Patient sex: F
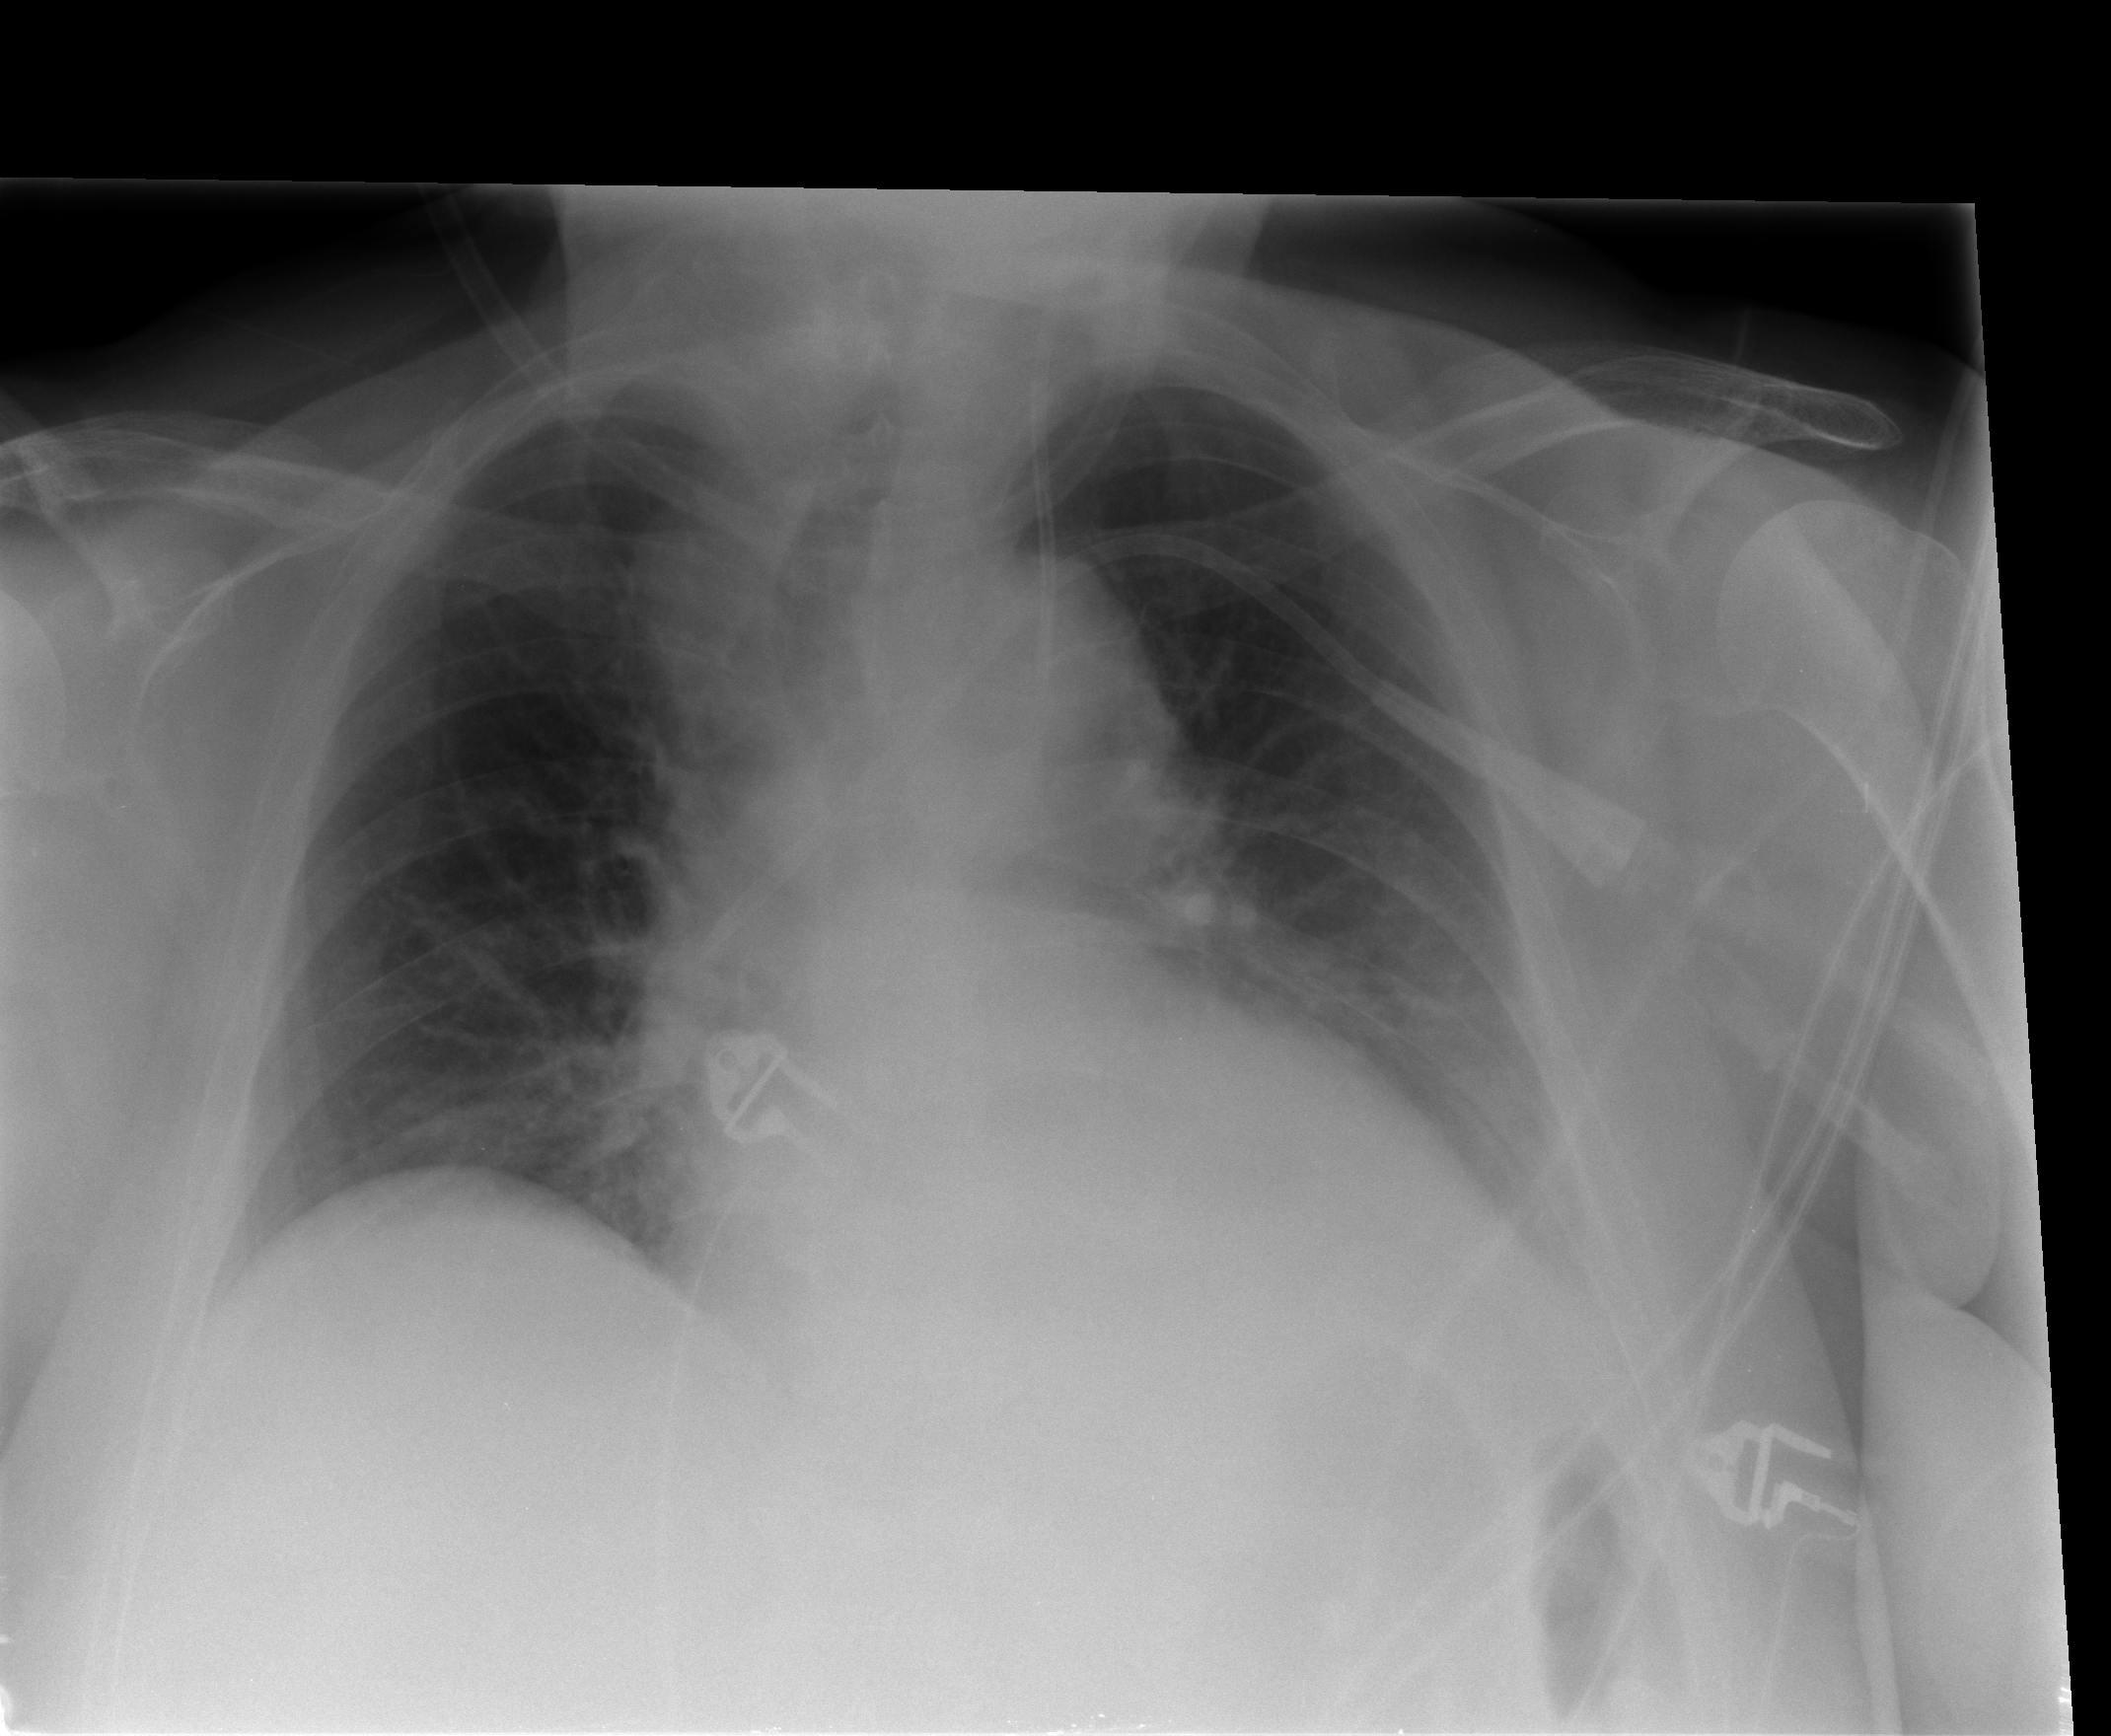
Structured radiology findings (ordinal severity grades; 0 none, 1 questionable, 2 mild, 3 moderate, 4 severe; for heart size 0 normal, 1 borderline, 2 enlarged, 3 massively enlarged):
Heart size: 2
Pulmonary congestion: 1
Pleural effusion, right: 0
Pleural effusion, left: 2
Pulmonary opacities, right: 0
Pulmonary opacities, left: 0
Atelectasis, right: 0
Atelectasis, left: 1